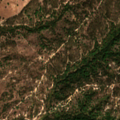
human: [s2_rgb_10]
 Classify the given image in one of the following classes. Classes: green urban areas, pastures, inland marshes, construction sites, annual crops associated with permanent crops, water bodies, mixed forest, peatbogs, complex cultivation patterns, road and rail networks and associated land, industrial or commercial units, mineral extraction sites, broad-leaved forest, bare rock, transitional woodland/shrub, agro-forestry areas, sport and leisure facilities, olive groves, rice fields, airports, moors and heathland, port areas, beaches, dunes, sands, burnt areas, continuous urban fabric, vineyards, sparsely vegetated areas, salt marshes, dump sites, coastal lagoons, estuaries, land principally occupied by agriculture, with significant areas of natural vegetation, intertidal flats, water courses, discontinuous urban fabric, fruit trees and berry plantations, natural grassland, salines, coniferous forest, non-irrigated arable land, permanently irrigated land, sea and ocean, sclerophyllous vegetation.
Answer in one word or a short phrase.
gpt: pastures, broad-leaved forest, mixed forest